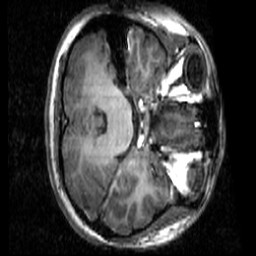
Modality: T1w
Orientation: axial
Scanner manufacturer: ge
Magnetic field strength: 3 T
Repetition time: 0.008996 s
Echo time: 0.001828 s